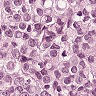
Metastatic tissue present: yes